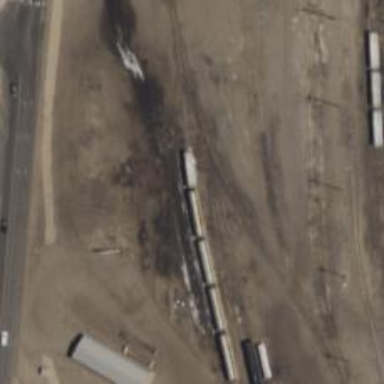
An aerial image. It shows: Railway yard used for servicing trains.